Question: I am using Dapper to query a SQL Anywhere Datasource, and I am getting an error that makes it seem that the "@" prefix for my where clause value is ignored.
'''
Double balance = qb.Query<Double>("select end_balance_amt from QBReportAdminGroup.v_lst_customer where list_ident = @listid", new { listid = ListID }).Single();
'''
Error:
'''
Column '@listid' not found
'''
I have access to that table and my manual query works fine.
'''
select end_balance_amt from QBReportAdminGroup.v_lst_customer where list_ident = '8000000B-<PHONE>'
'''
Example:

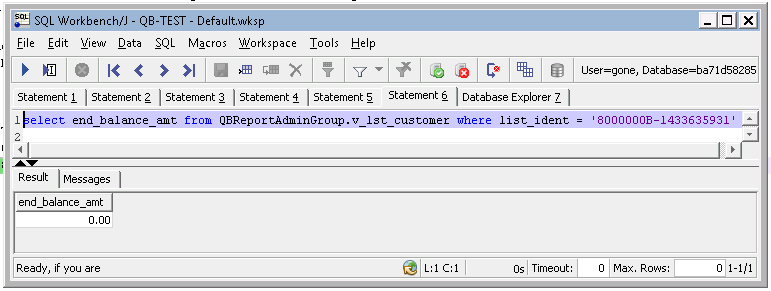
Answer: With SQL Anywhere and its .Net data provider (at least Sap.Data.SQLAnywherev4.5), parameters should be prefixed with ':' instead of '@'.
This looks to me as being the issue in your case. But I do not know if Dapper is supposed to abstract away such vendor's specific behavior from its users.
So you should try with:
'''
Double balance = qb.Query<Double>(
"select end_balance_amt from QBReportAdminGroup.v_lst_customer where list_ident = :listid",
new { listid = ListID }).Single();
'''